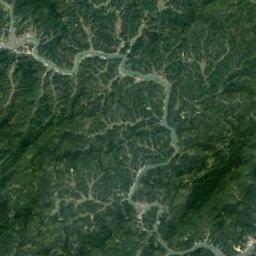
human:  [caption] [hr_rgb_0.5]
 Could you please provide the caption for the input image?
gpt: A light green long river winding and twisting nineteen and eighteen, With green mountains on both sides .

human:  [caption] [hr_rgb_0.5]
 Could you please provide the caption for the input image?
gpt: The river is surrounded by trees .

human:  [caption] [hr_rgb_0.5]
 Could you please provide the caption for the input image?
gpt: The green river with a winding bank goes through the mountainous area covered with vegetation .

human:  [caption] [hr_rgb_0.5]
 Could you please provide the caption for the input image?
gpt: The river goes through mountains with green plants .

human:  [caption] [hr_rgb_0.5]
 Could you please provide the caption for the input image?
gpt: There are green forests and meadows around the river .